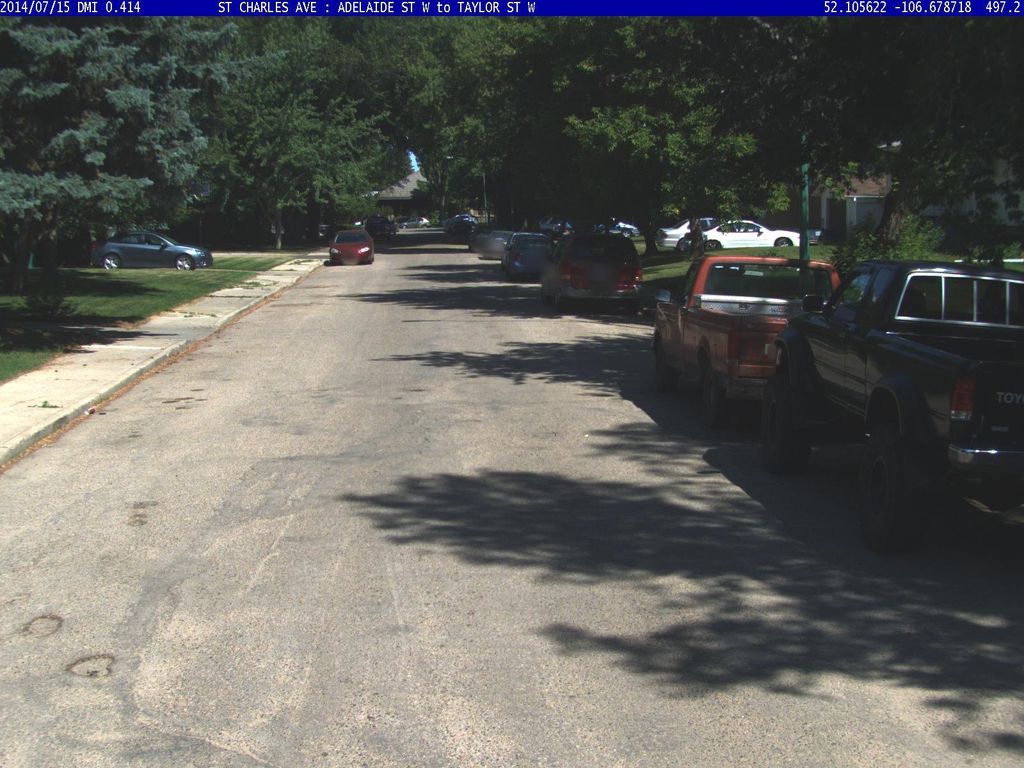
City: saskatoon